Current action and preconditions to check: trajectory_clear

Your task: For each precondition in the list above, predict whether it will hold at this action.

Consider the current scene as observed from the mobile robot's camera, and analyze the predicted future states of all dynamic agents (e.g., people, animals, vehicles, or any moving entities) within the NEXT SECOND.

IMPORTANT: Only answer "very likely" if you are absolutely certain—based on strong, clear evidence—that a dynamic agent will violate the precondition in the predicted future state. Do NOT answer "very likely" for unlikely, ambiguous, or low-probability risks.

Ask yourself for each precondition: Is there a high probability, with clear and convincing evidence, that the predicted future states of any dynamic agent will interfere with the predicted future state of the currently executing action within the NEXT SECOND, causing that precondition to fail?

Assess the risk level based on these predictions. Use "likely" or "very likely" if motions create a clear risk of interference.

Use "neutral" or "improbable" if agents are nearby but their predicted paths are clearly diverging or non-conflicting.

Failure Risk Categories: "very improbable", "improbable", "neutral", "likely", "very likely"

Answer Format: Output ONLY the probability_of_failure value from these categories: "very improbable", "improbable", "neutral", "likely", "very likely"

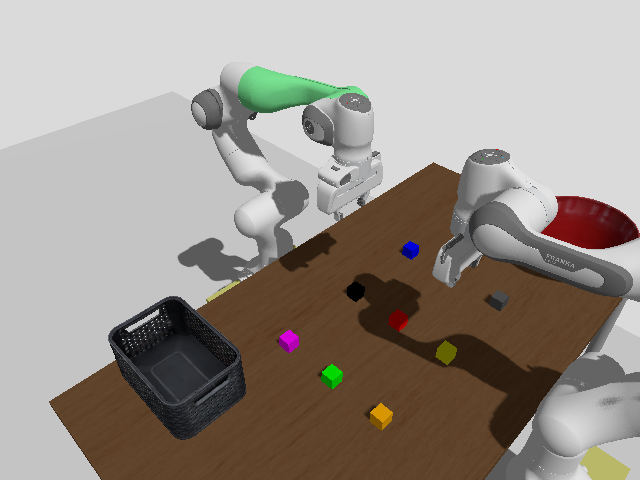

Answer: improbable